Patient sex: M
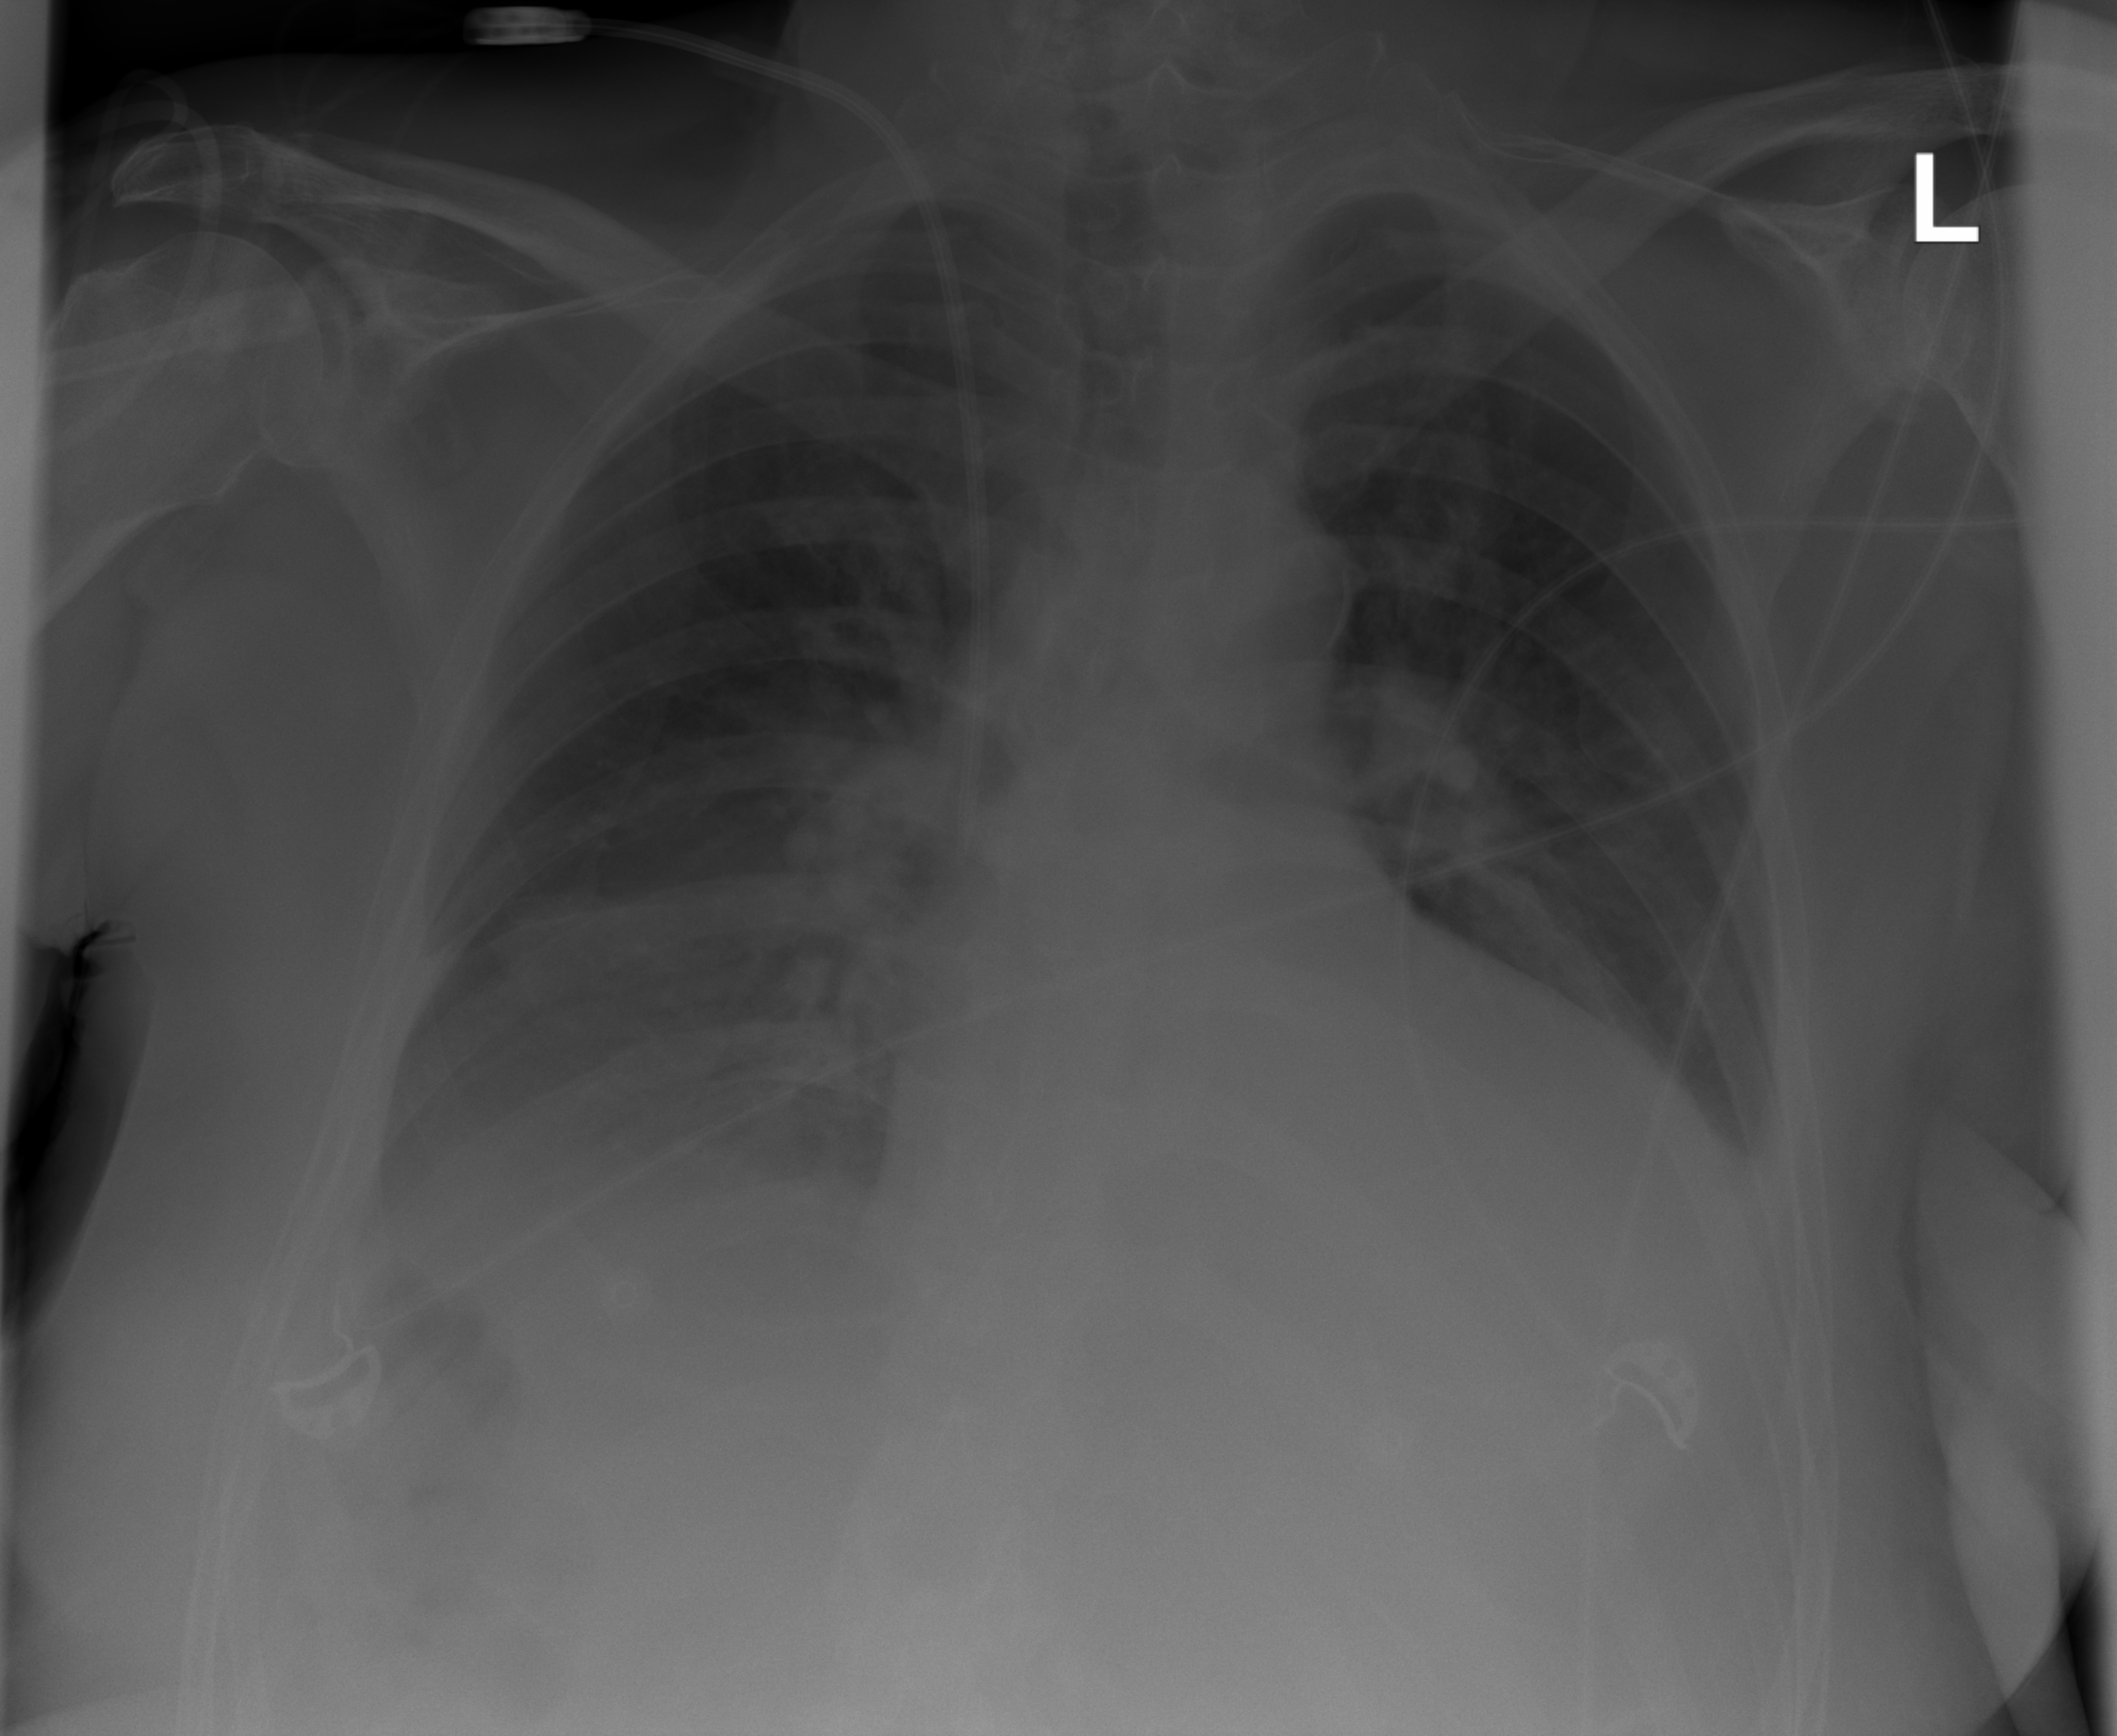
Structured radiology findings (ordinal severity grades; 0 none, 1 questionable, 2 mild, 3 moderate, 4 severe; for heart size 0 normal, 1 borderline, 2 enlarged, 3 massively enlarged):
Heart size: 0
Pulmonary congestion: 0
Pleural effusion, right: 2
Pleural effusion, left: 3
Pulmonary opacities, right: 0
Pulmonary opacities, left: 0
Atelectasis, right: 2
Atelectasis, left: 2